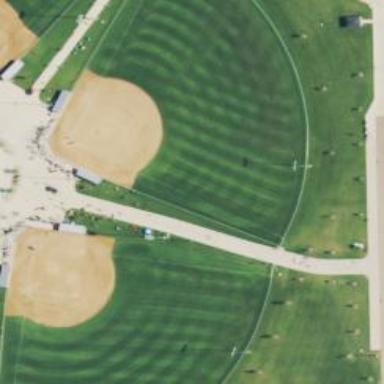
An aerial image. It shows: Softball pitch for leisure sports.